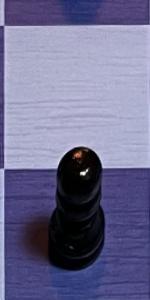
Label: Pawn_Black